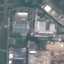
Label: Industrial